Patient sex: F
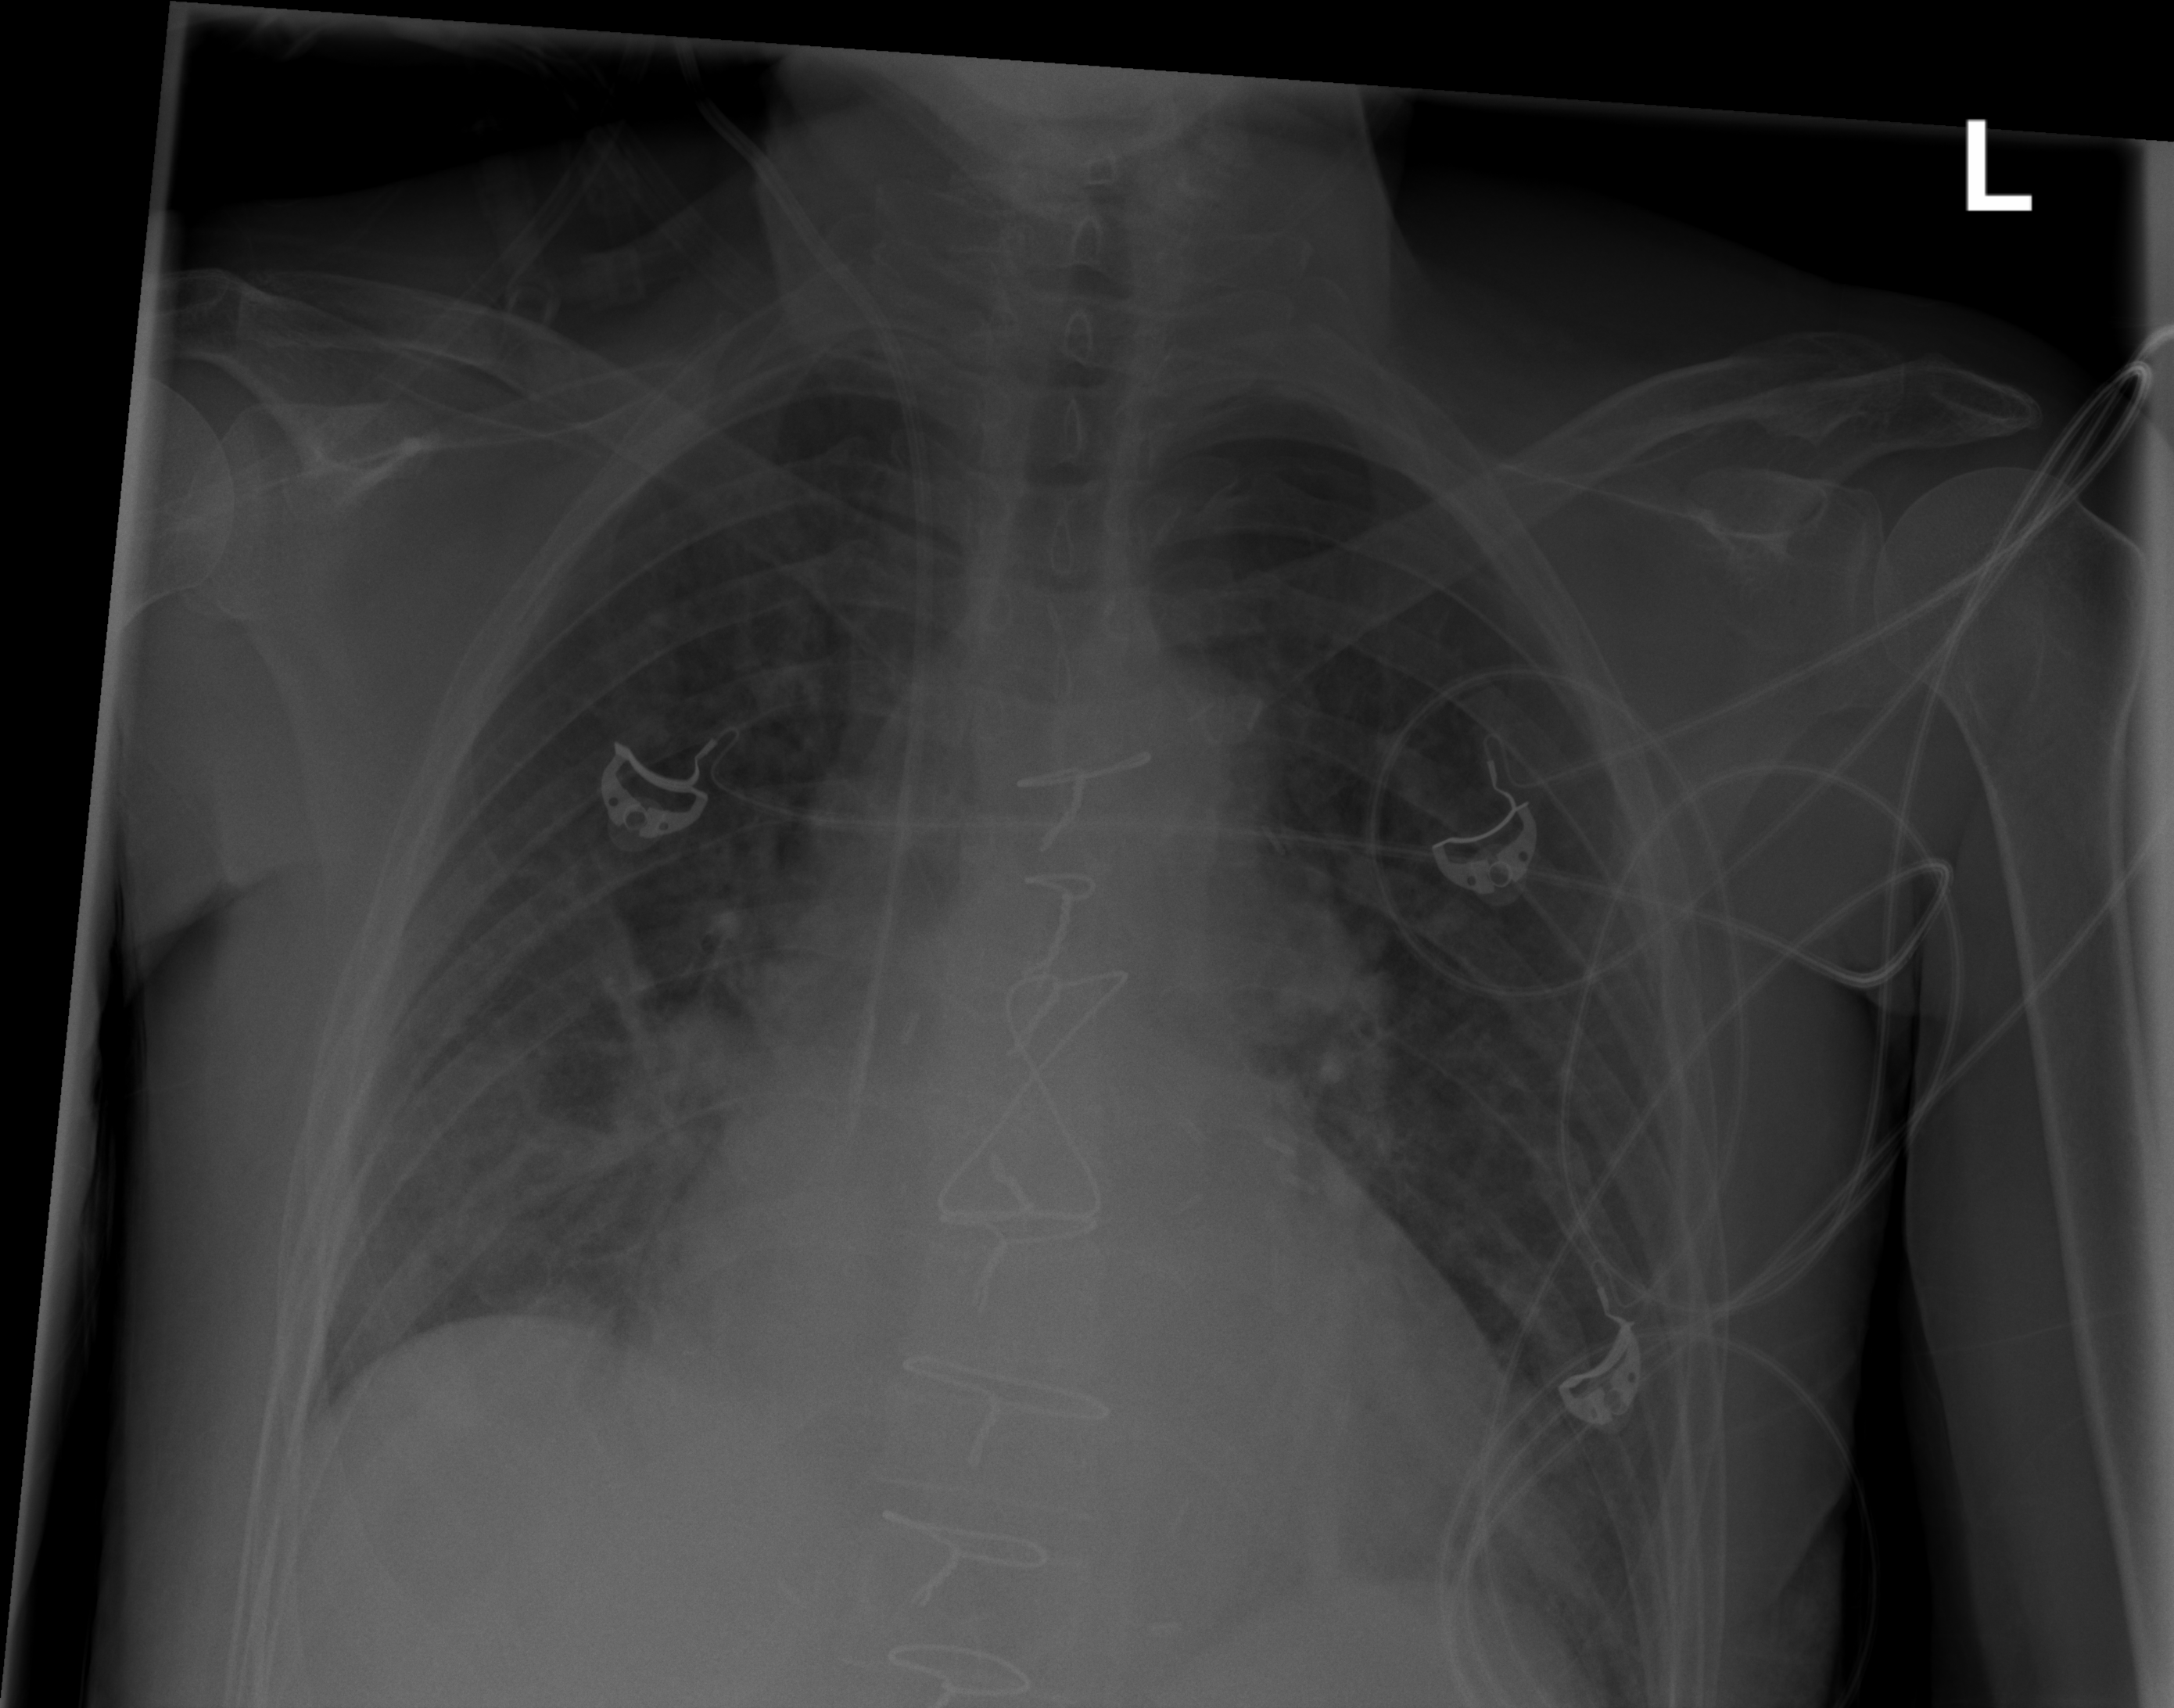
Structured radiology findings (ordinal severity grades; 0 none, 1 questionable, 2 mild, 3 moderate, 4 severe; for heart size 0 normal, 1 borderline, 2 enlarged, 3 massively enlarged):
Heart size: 2
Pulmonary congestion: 2
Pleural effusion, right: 0
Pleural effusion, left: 0
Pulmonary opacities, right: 2
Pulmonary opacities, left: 0
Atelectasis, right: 2
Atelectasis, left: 0